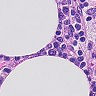
Metastatic tissue present: no